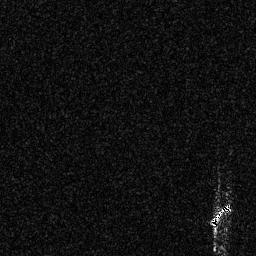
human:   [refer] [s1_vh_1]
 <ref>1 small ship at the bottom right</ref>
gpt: <box>[[81, 78, 89, 87, 0]]</box>